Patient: sex M, age 60
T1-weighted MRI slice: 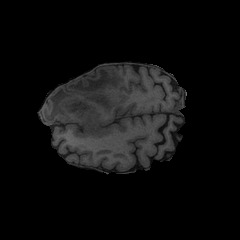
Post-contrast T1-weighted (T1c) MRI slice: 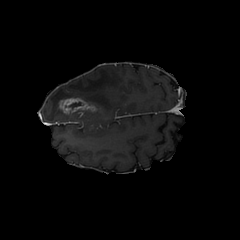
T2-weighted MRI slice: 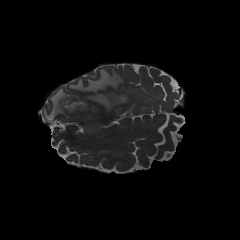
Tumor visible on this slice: yes
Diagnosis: Glioblastoma, IDH-wildtype
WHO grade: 4